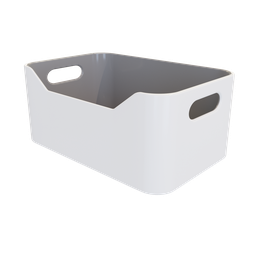
Label: tools